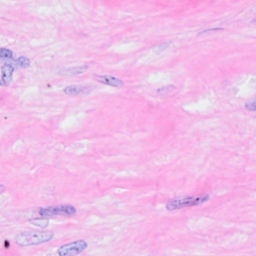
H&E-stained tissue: Breast